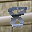
Label: 8